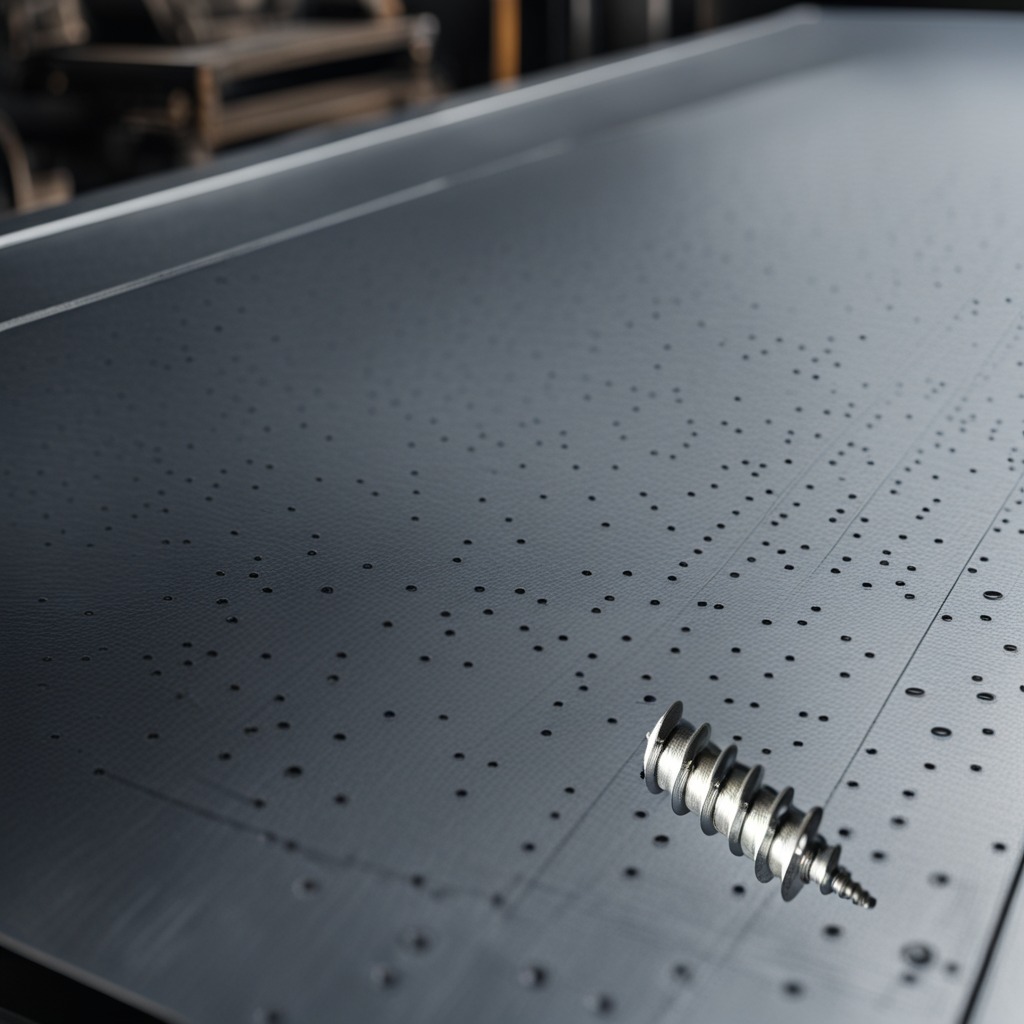
A metal screw is lying on the cold steel table in a mining workshop.